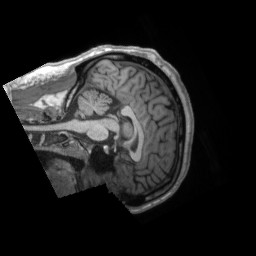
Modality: T1w
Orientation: sagittal
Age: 38
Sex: male
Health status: ill
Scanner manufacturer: siemens
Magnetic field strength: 3 T
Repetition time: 2.2 s
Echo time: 0.00157 s